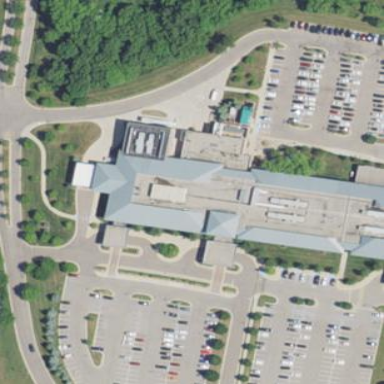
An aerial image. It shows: Emergency service facility housed in hospital building.